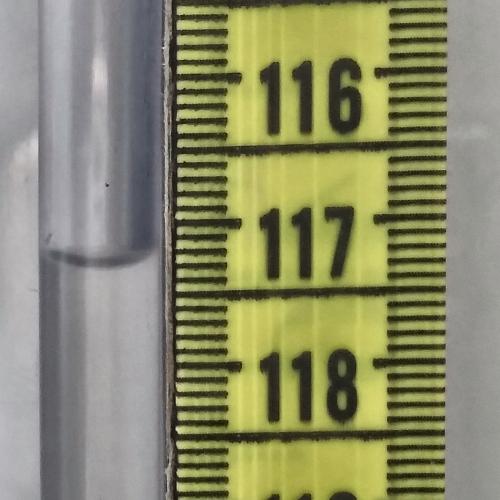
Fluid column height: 117.3 cm